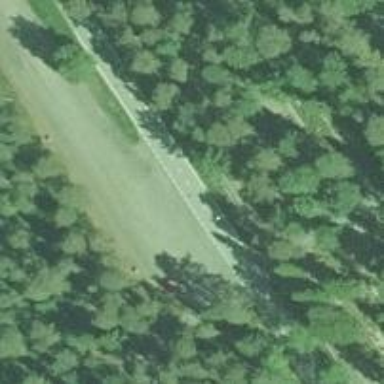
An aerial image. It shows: Parking area with unpaved surface.